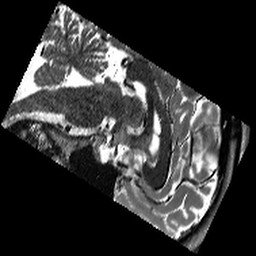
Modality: T2w
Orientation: sagittal
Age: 28
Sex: male
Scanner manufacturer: siemens
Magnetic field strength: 3 T
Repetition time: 13.15 s
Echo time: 0.082 s